Field crop: maize
Growth stage: 2
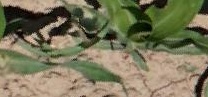
Species: maize